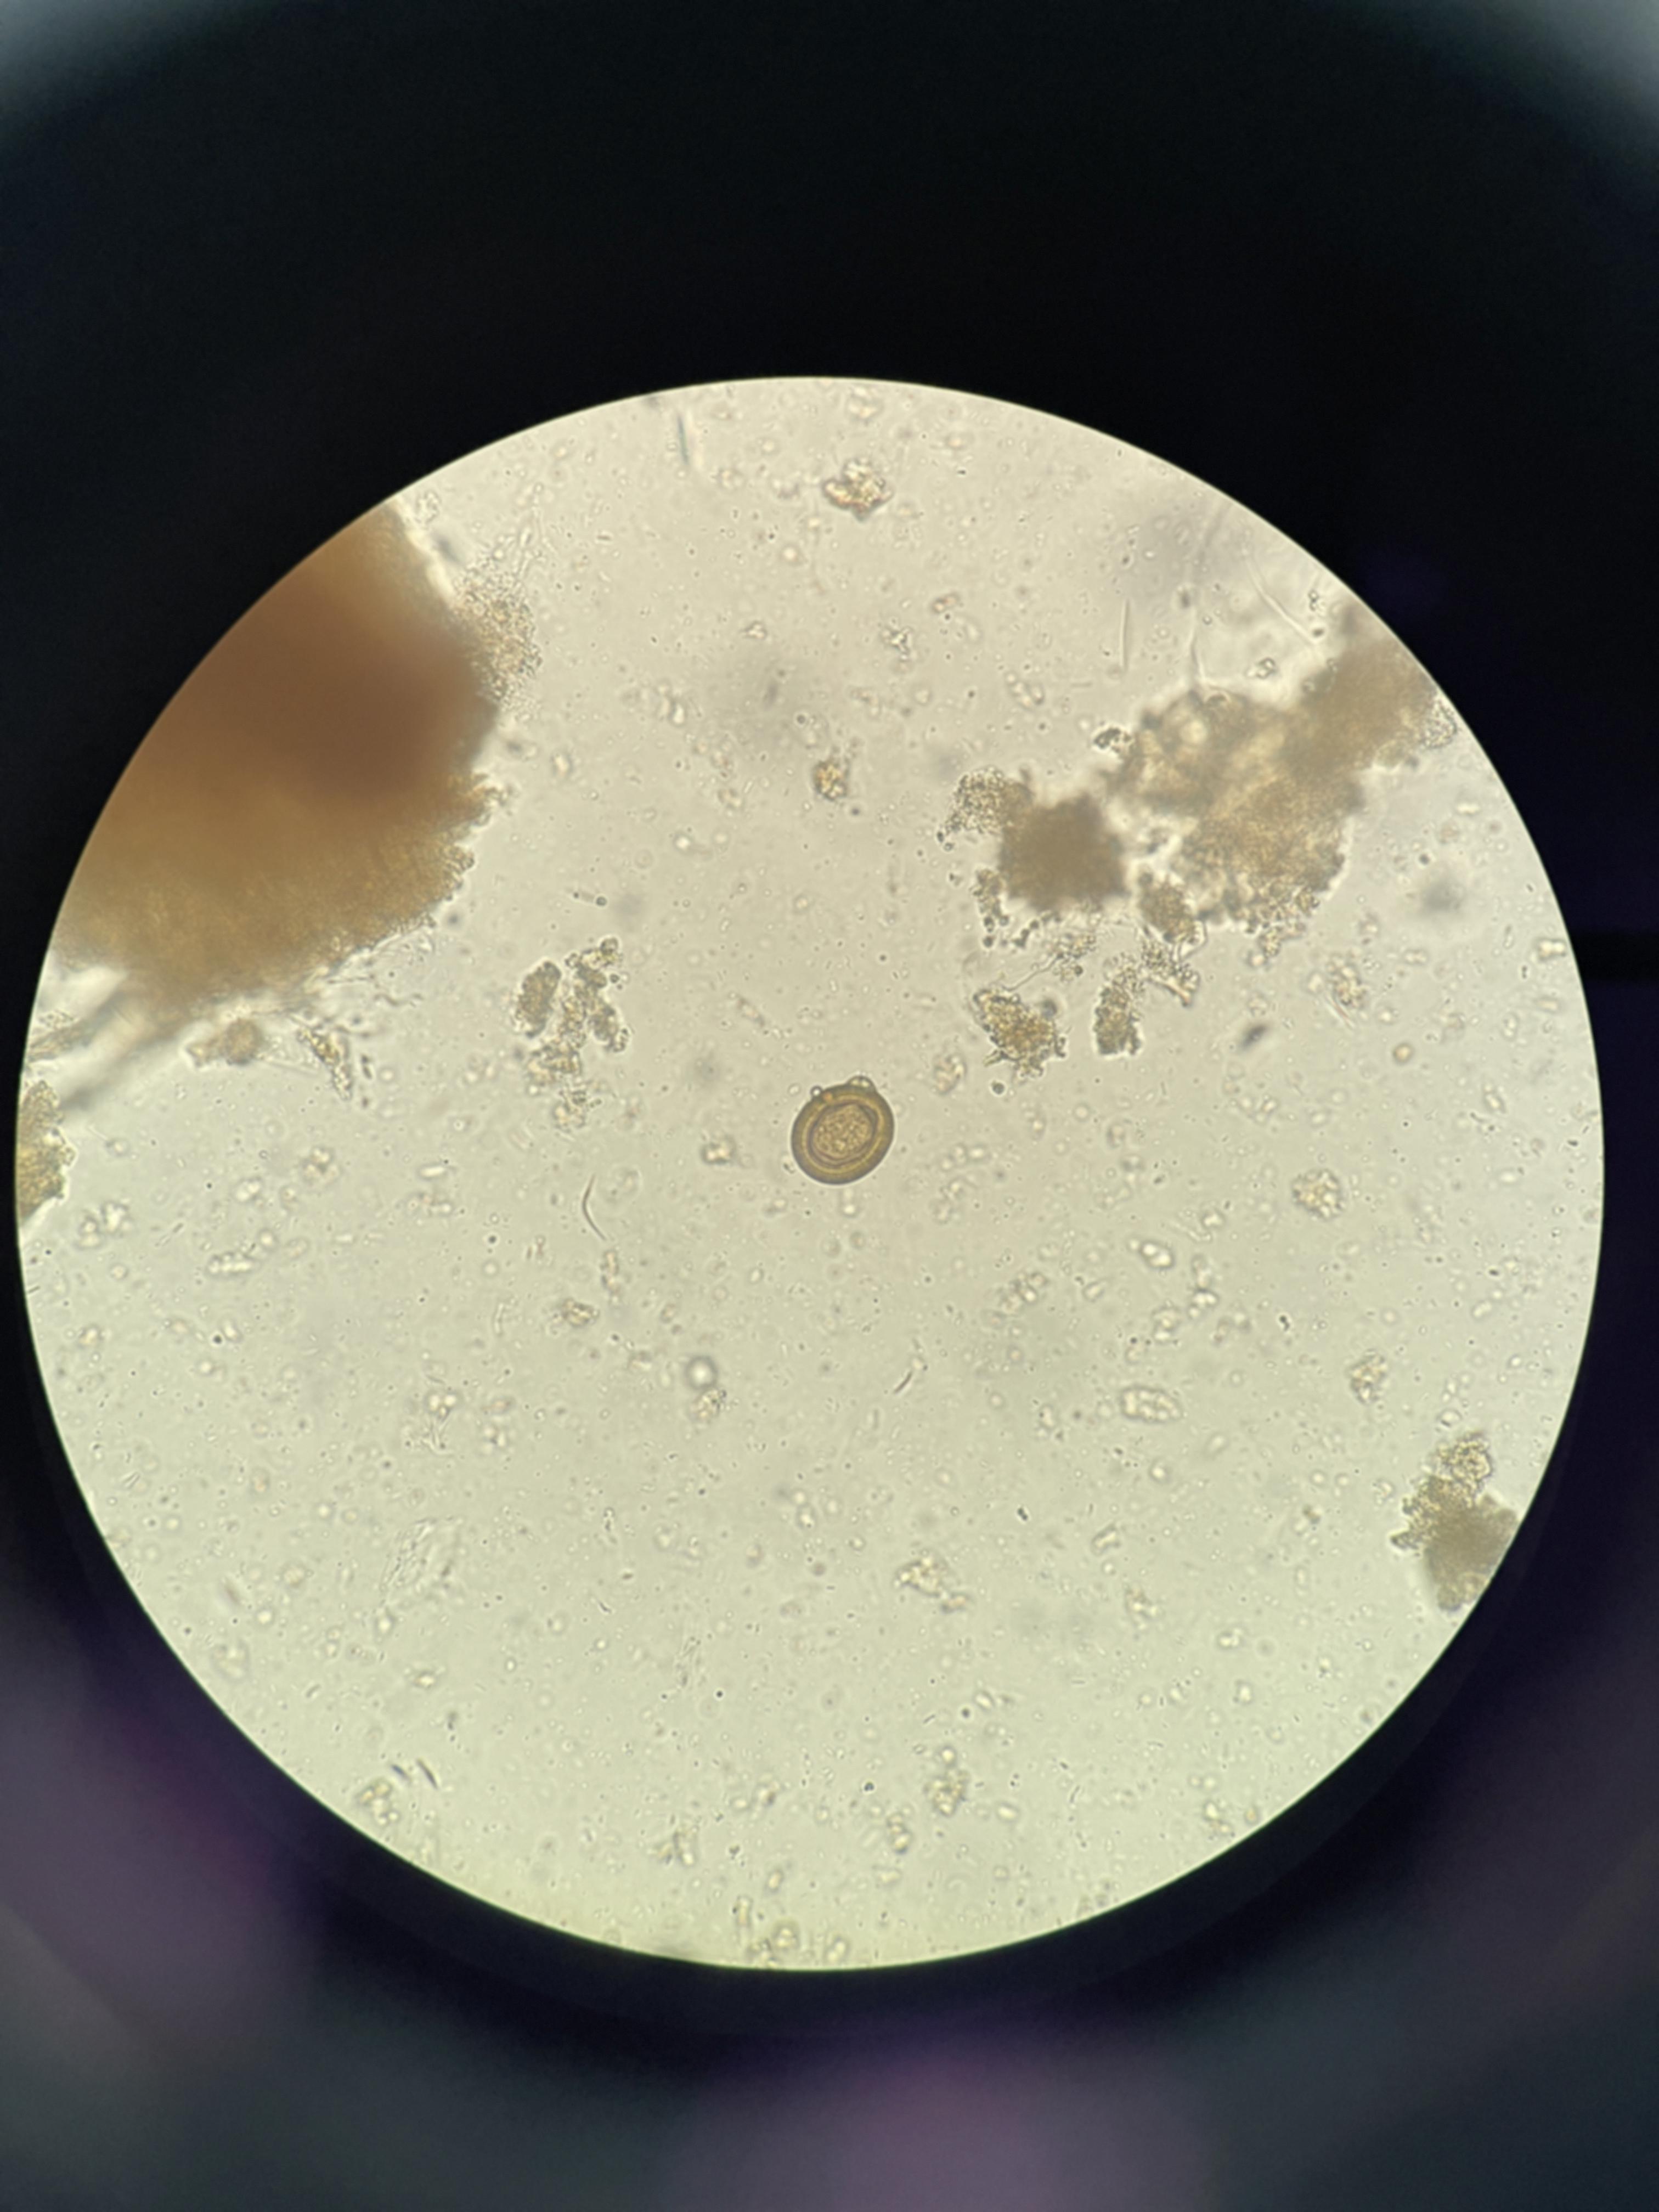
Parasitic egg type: Taenia spp. egg